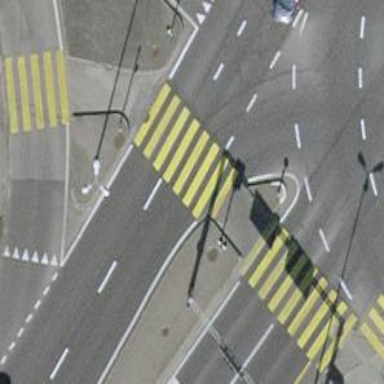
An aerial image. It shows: Crossing with traffic signals.